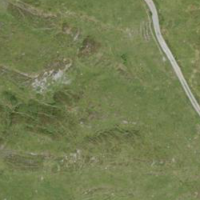
EUNIS habitat code: 24
Species observed at this site:
Geum montanum